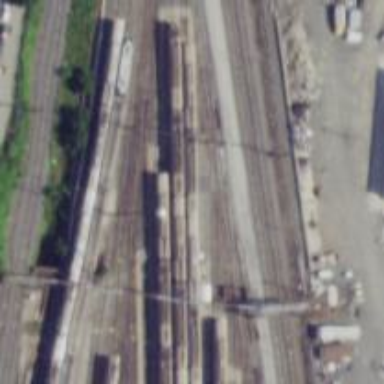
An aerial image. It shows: Railway yard in service.